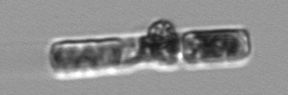
Label: Guinardia_delicatula